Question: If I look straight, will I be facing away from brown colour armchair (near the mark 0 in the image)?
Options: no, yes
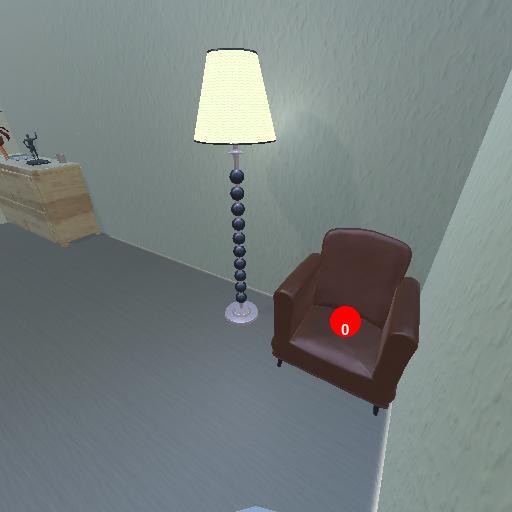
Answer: no